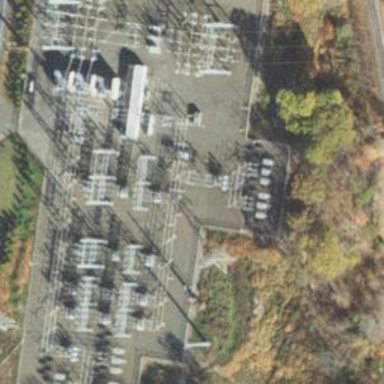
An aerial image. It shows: Switch for power supply.